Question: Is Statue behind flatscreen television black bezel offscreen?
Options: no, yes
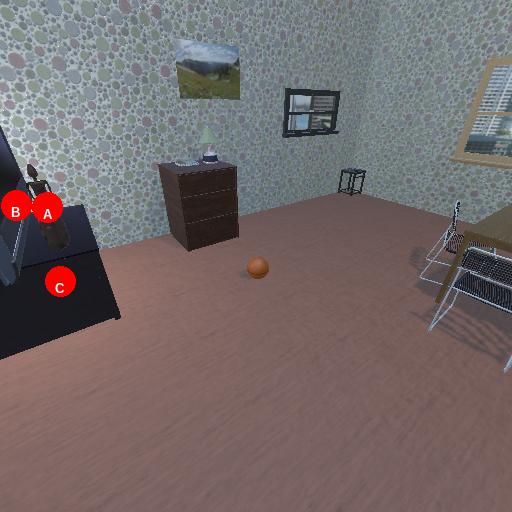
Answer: no